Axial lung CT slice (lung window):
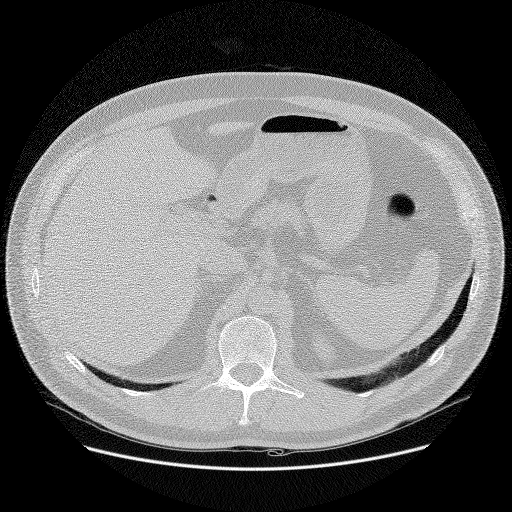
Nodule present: no